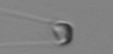
Label: Chaetoceros